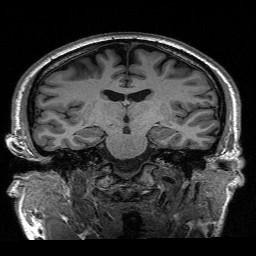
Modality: T1w
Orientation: sagittal
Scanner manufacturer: siemens
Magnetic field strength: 3 T